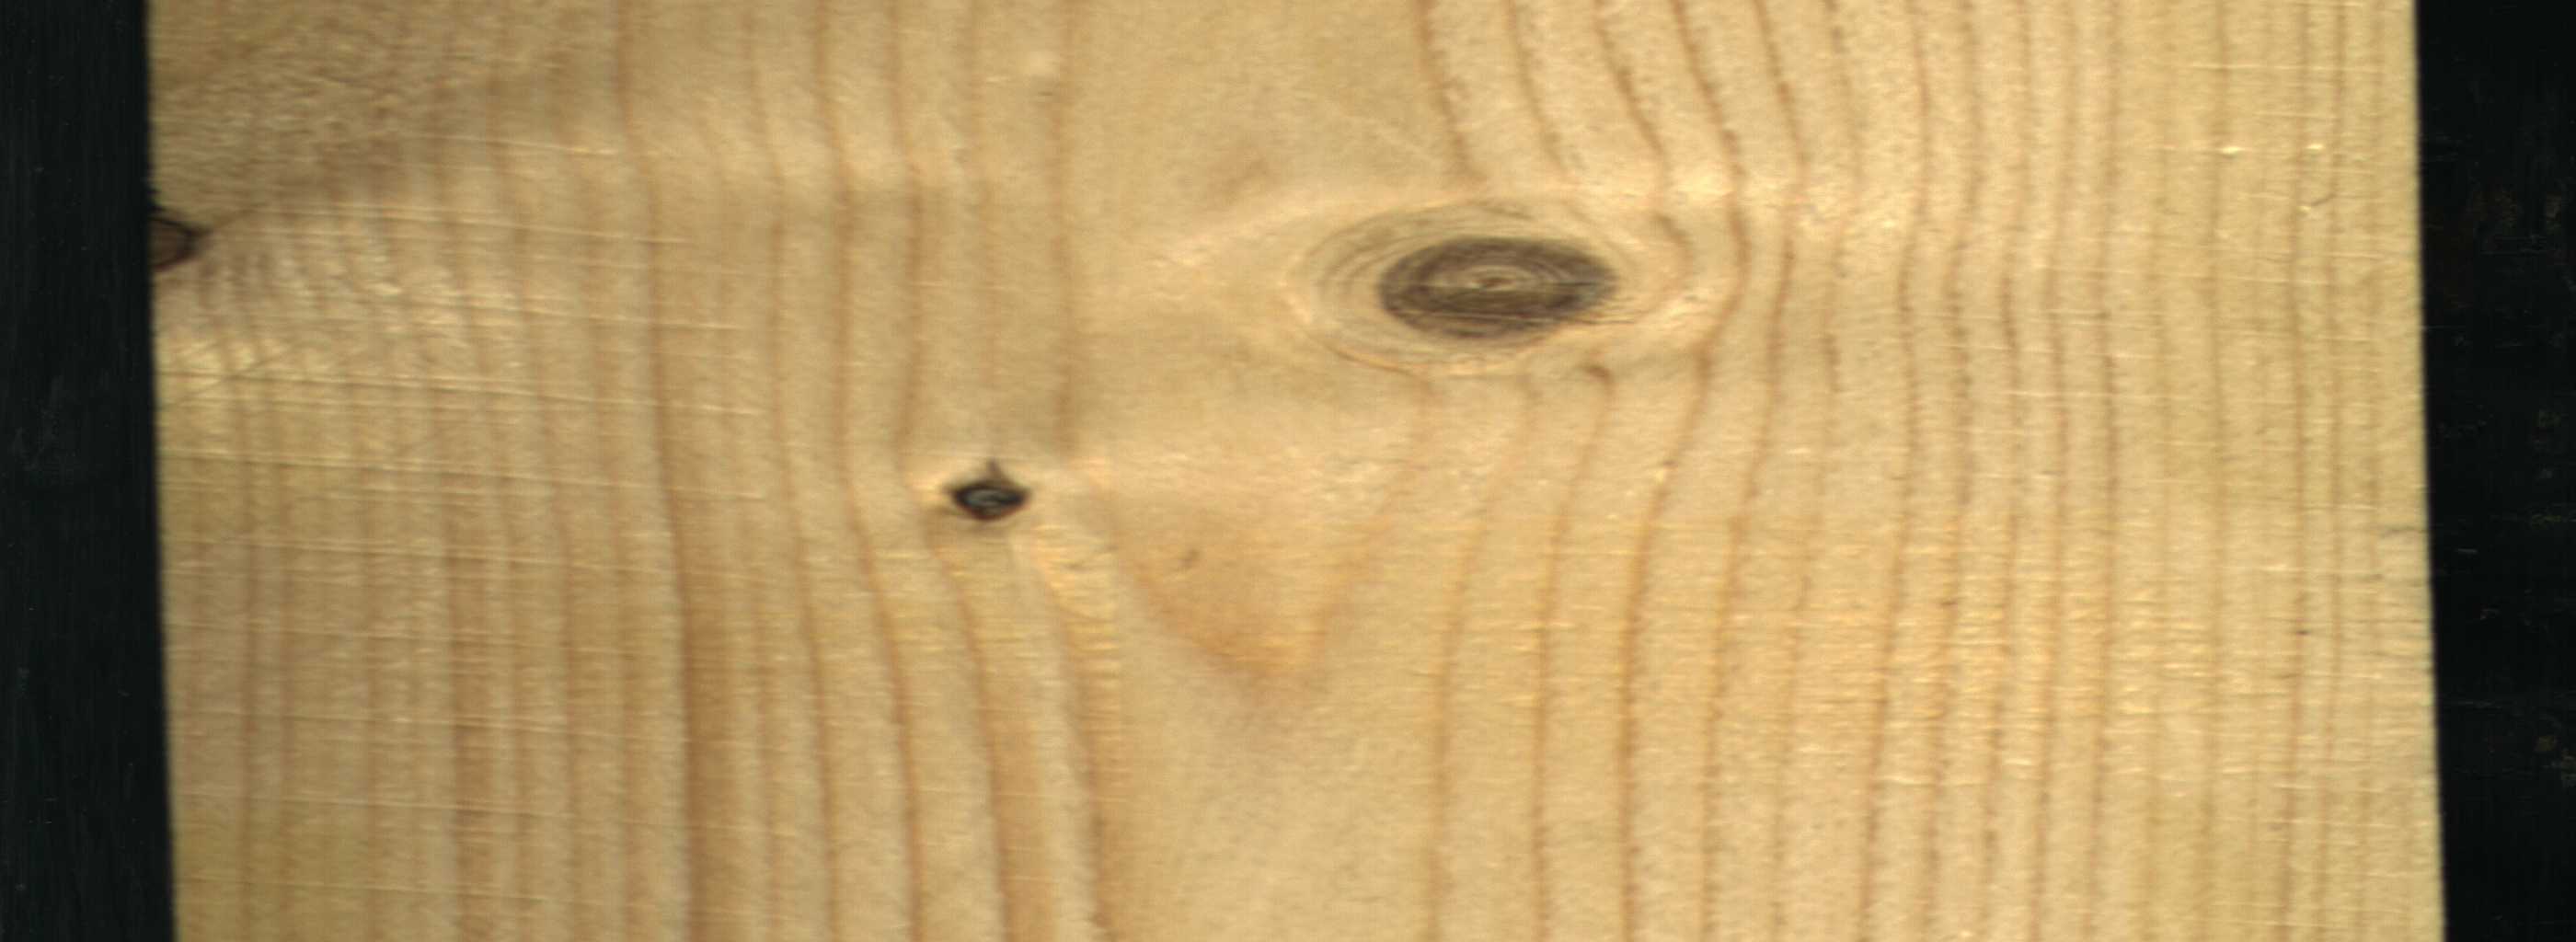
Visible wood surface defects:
Dead_Knot
Dead_Knot
Live_Knot